Field crop: maize
Growth stage: 2
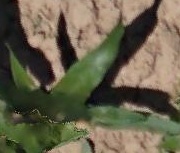
Species: maize